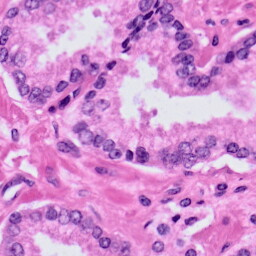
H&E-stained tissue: Prostate